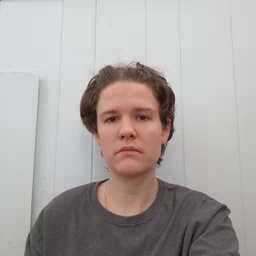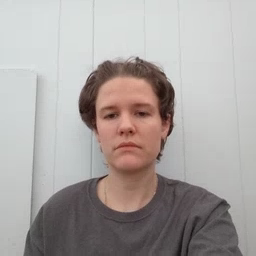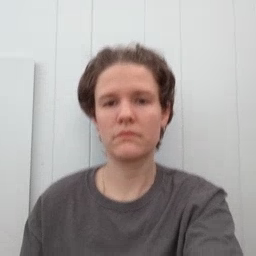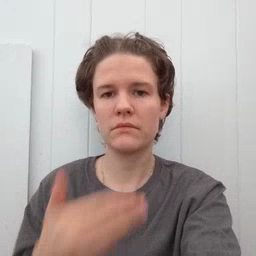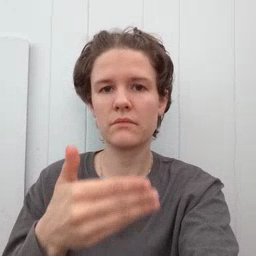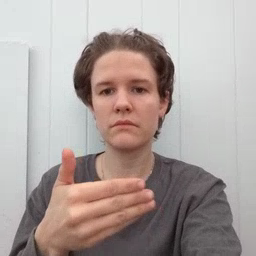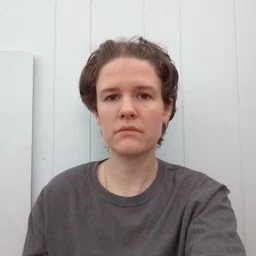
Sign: close